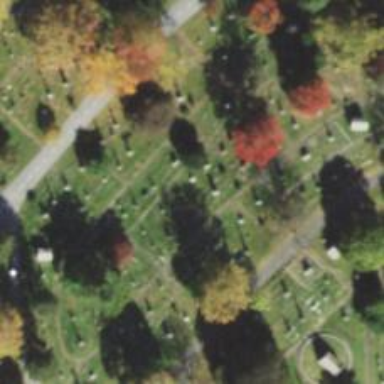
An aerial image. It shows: View of cemetery with graves.